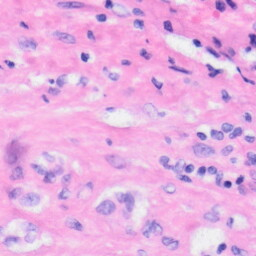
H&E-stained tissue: Liver